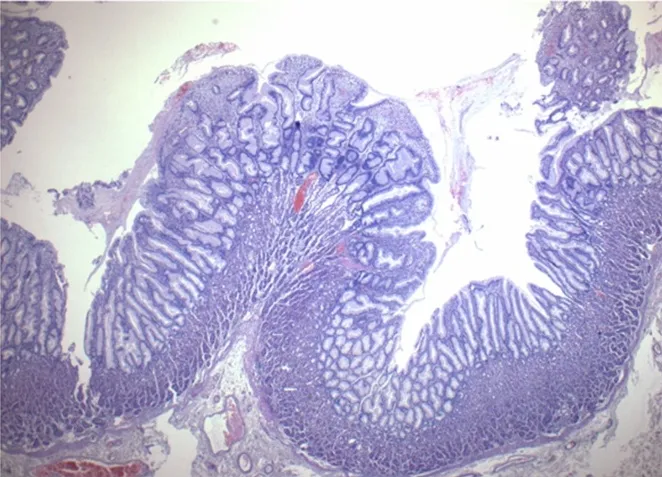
Tortuous and dilated hyperplastic gastric pits (magnif. x4).
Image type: pathology (h&e)